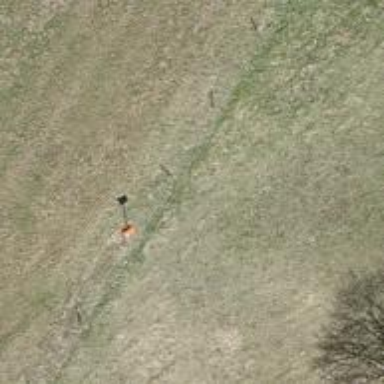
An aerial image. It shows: Pole with roofed pipeline marker.